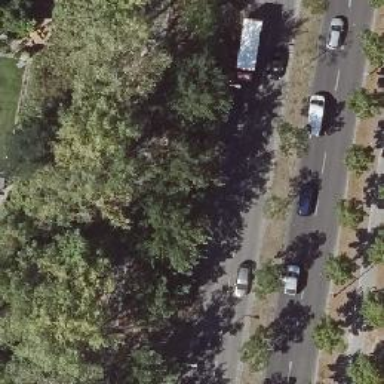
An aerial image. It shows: Avenue lined with broadleaved deciduous trees.